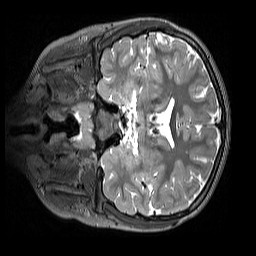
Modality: T2w
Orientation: coronal
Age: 9
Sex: male
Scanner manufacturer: siemens
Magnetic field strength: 3 T
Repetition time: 3.2 s
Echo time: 0.408 s